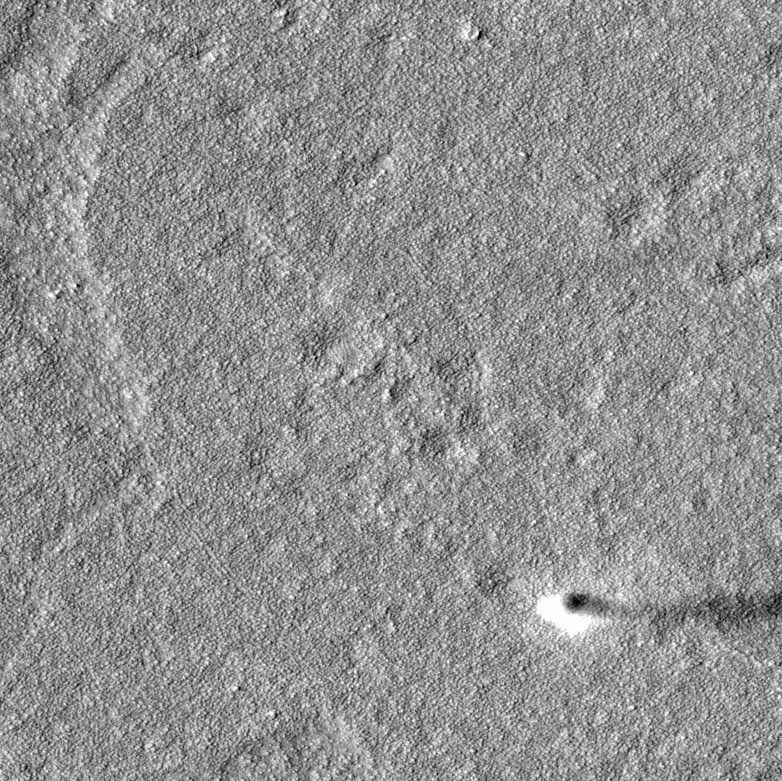
Label: dustdevil